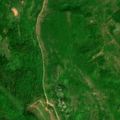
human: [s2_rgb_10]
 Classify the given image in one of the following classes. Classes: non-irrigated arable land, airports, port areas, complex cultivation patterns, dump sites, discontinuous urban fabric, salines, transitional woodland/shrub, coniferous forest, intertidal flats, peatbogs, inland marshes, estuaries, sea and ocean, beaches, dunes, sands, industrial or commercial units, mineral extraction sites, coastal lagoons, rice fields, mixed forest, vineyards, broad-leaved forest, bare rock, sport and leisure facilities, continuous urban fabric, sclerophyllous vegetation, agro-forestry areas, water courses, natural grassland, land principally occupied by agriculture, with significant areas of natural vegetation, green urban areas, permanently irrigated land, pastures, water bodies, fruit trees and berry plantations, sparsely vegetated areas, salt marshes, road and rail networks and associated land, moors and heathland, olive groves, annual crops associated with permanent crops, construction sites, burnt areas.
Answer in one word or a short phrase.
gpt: complex cultivation patterns, land principally occupied by agriculture, with significant areas of natural vegetation, broad-leaved forest, transitional woodland/shrub